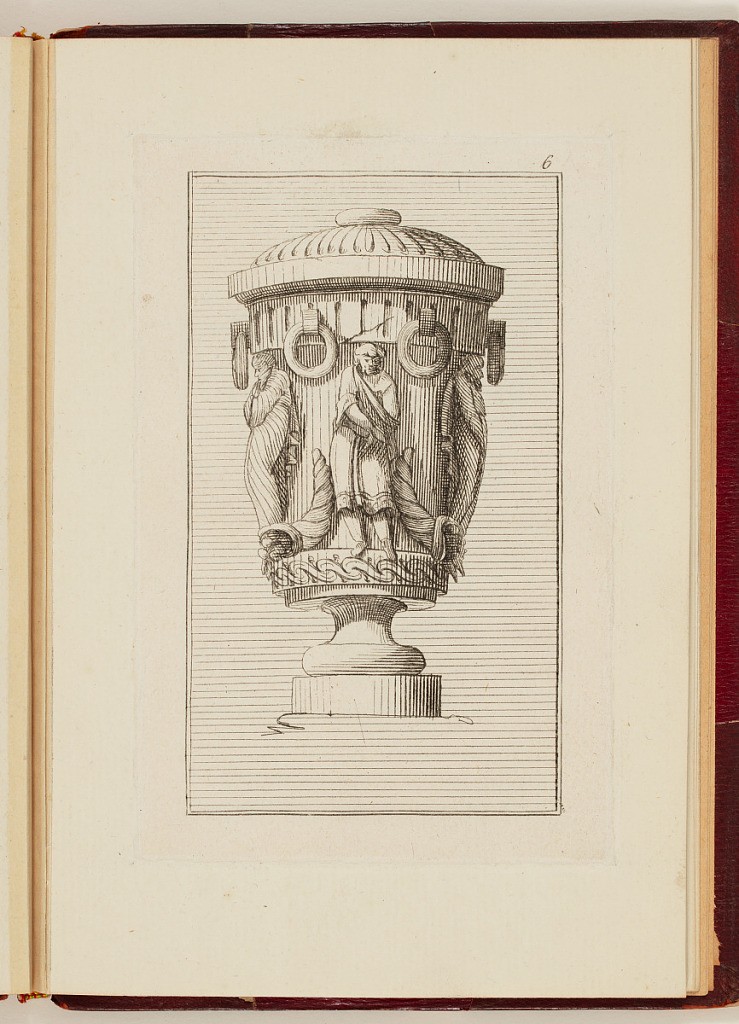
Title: Vase Design
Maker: Charles Dupuis, French, active 1760 – 1791
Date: ca. 1763
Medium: Etching on paper
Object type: Print
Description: Design for a lidded vase decorated with standing male figures, cornucopias, hanging rings, fluting, and a wave pattern. The plate is numbered.